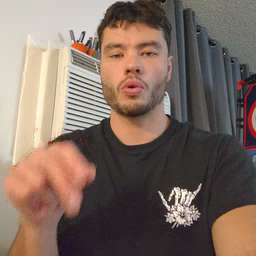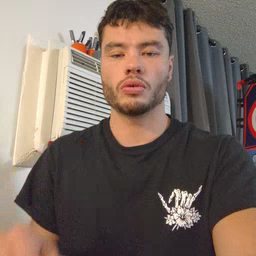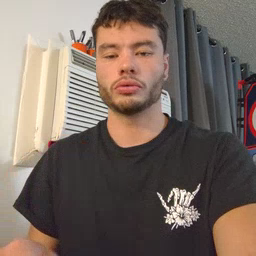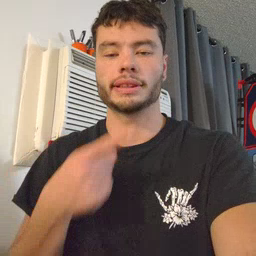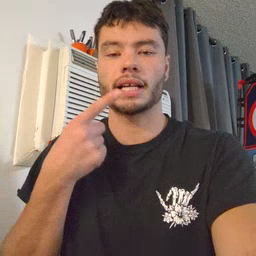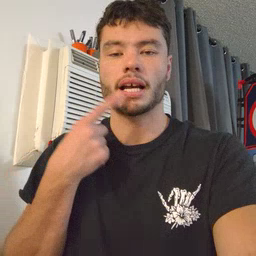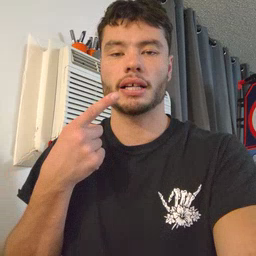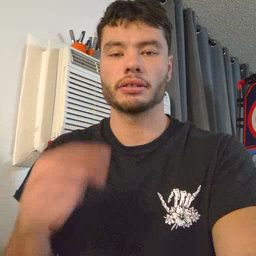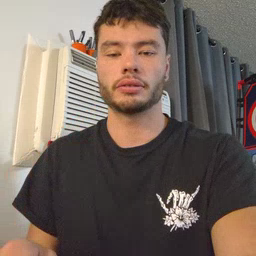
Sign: say